Frequency: 80000
Velocity: 0,248
Power: 15,1
Pulse duration: 0,0000001
Pass count: 1
Magnification: 10
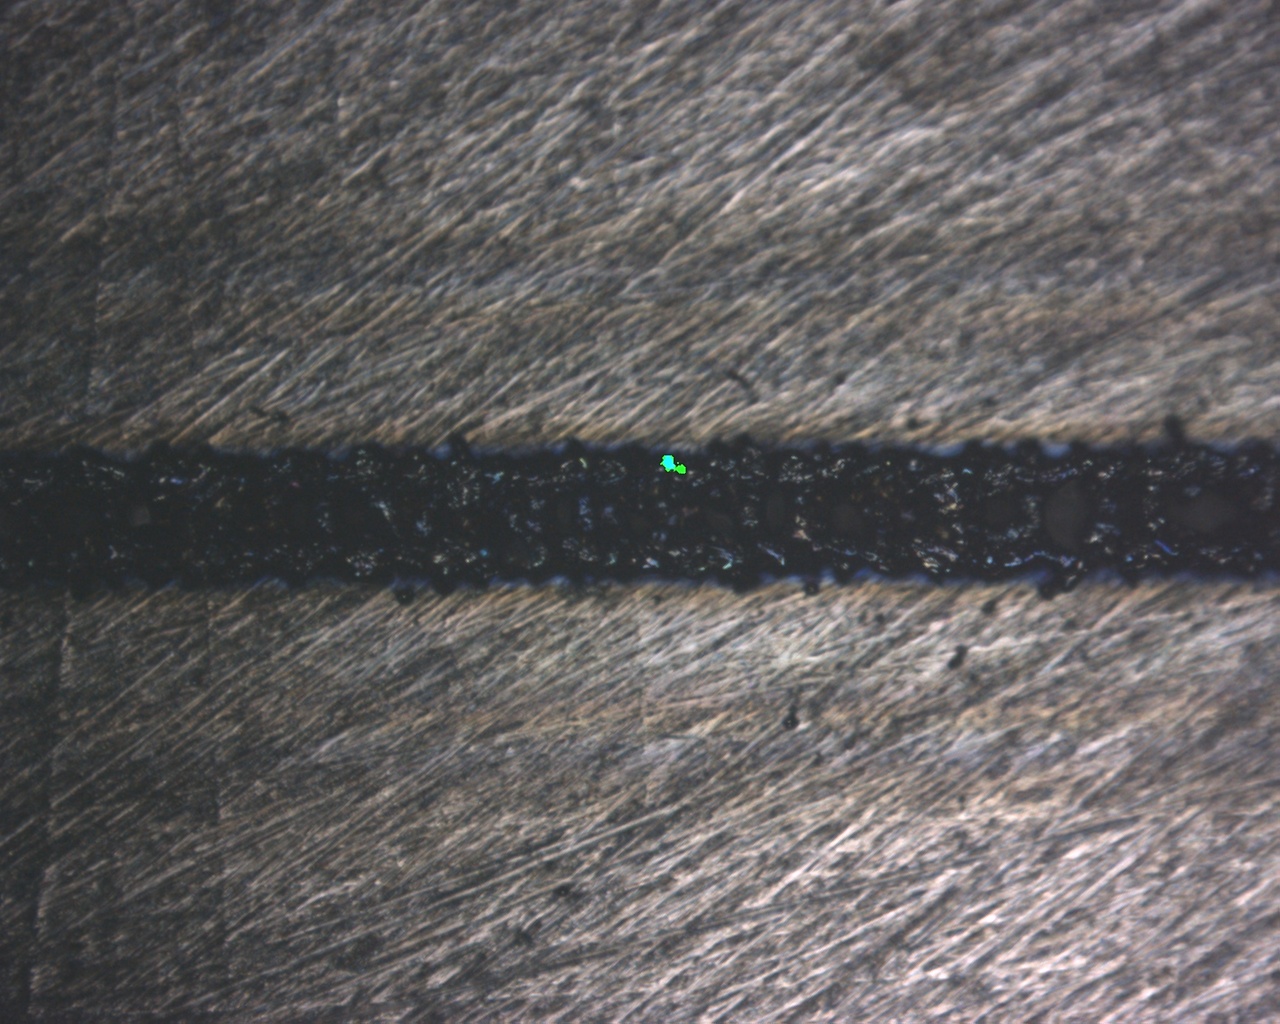
Measured width: 140.019
Other width: 49.645